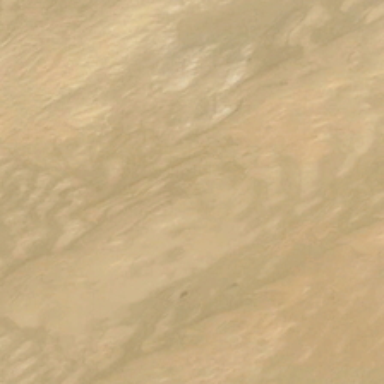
A piece of sand in the desert is like fish scale .